Aerial crown-view tile of a tropical tree (Barro Colorado Island, Panama), acquired 20250818:
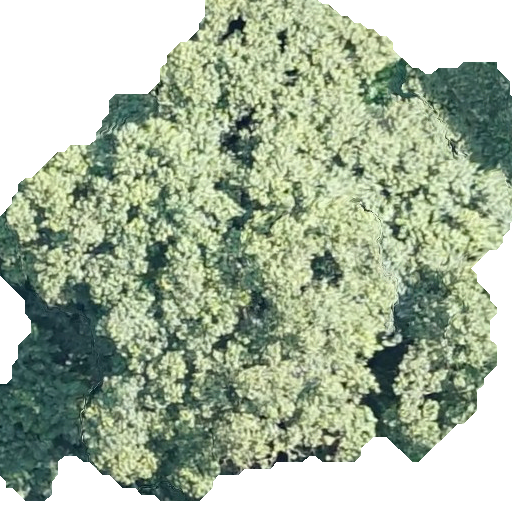
Species: Luehea seemannii
GBIF accepted scientific name: Luehea seemannii
Crown area: 288.983 m²